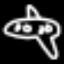
Label: airplane